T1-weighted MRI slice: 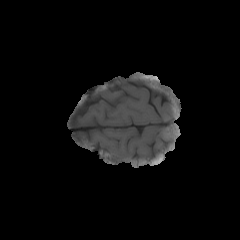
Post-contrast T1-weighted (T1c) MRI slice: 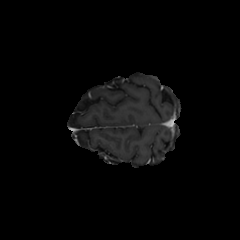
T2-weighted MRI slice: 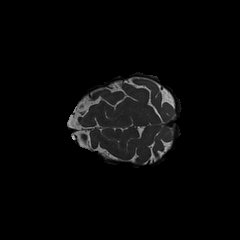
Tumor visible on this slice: no